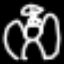
Label: angel